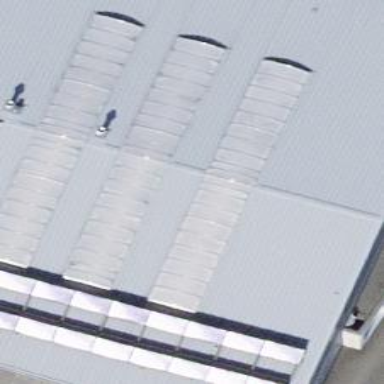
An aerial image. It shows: Warehouse building.